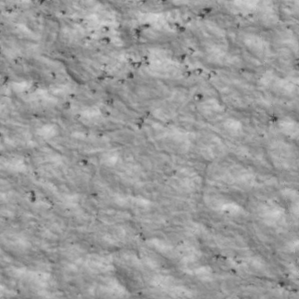
Label: non_frost